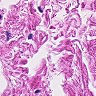
Metastatic tissue present: no